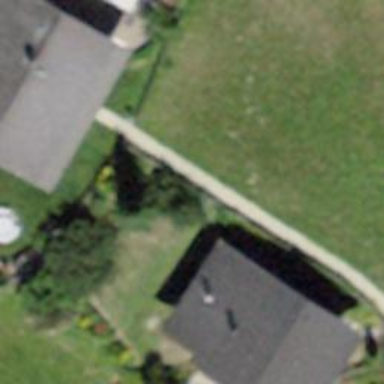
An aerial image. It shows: Simple house.